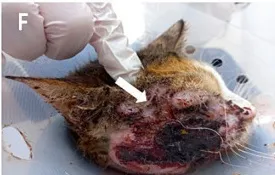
Facial inflammation before and after MSC transplantation, showing a decrease in facial inflammation (FeDESI scores). (F) At 28 days after the injection, severe inflammation of the face (arrow) (FeDESI score 30).
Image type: medical_photograph (other_medical_photograph)